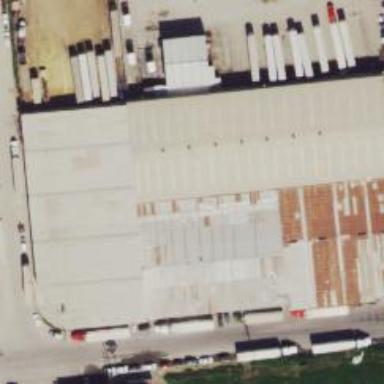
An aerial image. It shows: Industrial building.